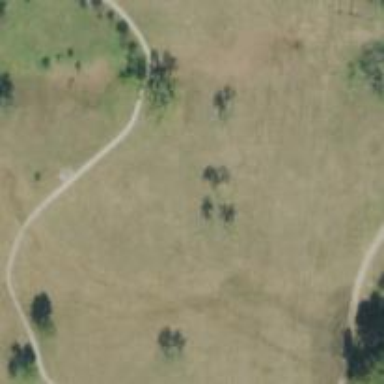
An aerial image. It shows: Disc golf hole.